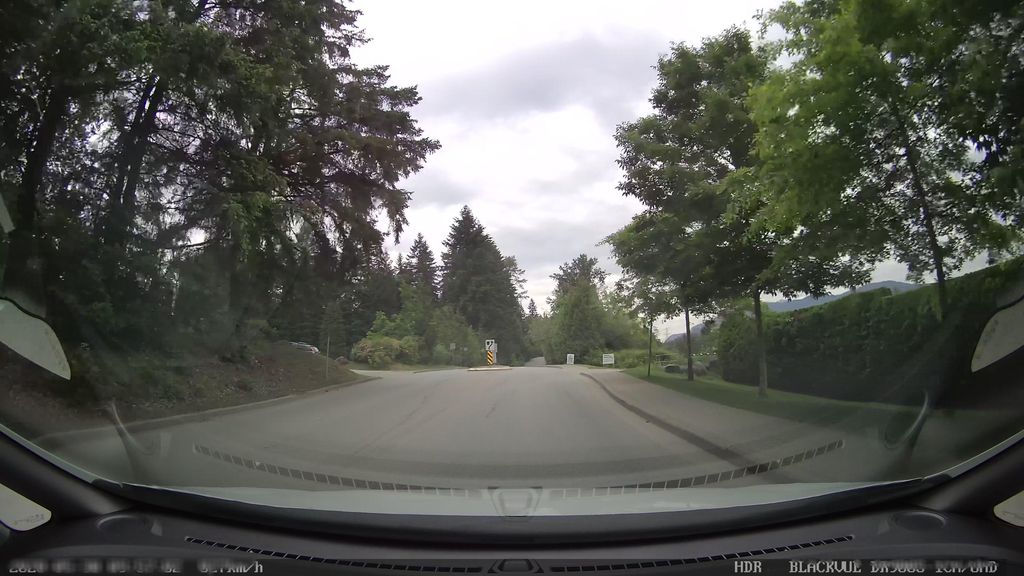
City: vancouver